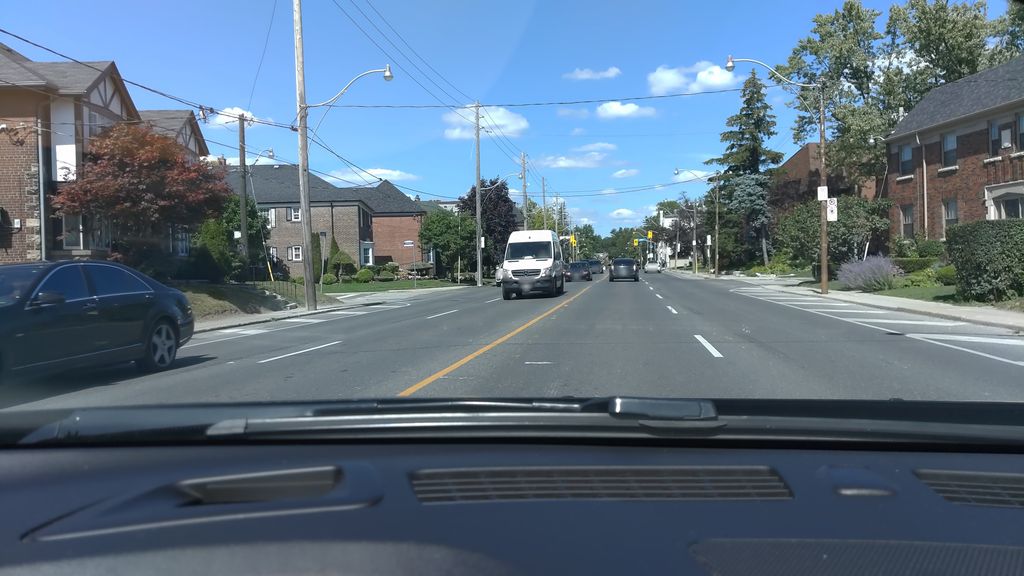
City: toronto